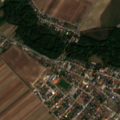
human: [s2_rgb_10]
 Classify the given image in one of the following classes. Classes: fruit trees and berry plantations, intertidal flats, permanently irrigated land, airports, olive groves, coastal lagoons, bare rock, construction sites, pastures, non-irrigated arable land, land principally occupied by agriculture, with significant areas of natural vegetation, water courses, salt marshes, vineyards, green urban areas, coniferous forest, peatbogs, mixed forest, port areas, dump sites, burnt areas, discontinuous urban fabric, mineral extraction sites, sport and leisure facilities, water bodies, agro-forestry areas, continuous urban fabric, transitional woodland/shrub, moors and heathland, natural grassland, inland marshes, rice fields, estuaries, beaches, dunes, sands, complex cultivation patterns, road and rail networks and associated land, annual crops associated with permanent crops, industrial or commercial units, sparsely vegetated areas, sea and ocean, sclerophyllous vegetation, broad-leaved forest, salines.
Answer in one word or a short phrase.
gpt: discontinuous urban fabric, non-irrigated arable land, pastures, complex cultivation patterns, broad-leaved forest